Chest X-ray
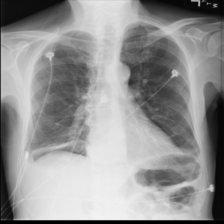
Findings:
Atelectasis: negative
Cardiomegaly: negative
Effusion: negative
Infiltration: negative
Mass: negative
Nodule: negative
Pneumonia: negative
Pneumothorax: negative
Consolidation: negative
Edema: negative
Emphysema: negative
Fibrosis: negative
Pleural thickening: negative
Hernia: negative